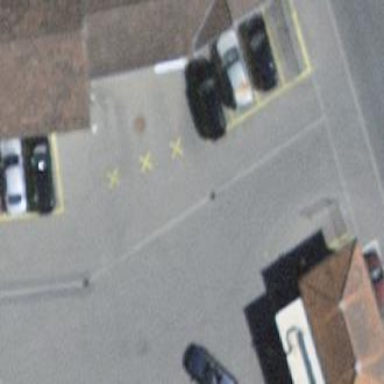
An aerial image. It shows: Parking available on the street side.